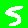
Digit: 5